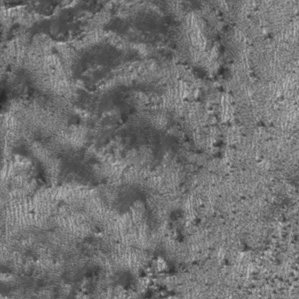
Label: frost